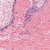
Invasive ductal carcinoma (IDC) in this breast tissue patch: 0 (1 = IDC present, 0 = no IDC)